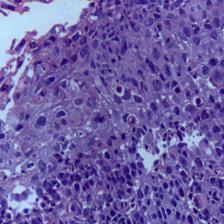
Diagnosis: OSCC